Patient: sex F, age 70
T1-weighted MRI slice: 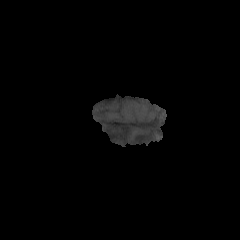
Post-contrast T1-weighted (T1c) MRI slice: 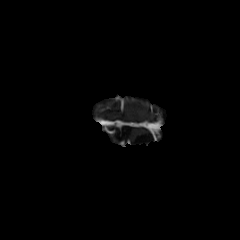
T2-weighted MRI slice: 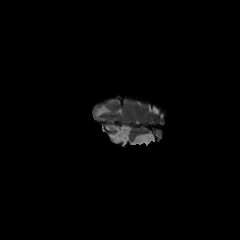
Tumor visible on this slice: no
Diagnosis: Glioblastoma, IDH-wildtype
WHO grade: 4